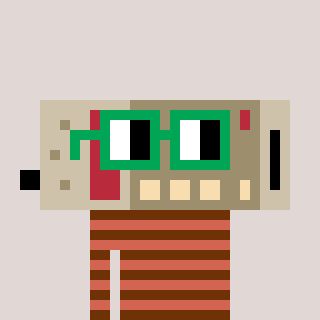
a pixel art character with square green glasses, a cordless phone-shaped head and a peachy-colored body on a warm background